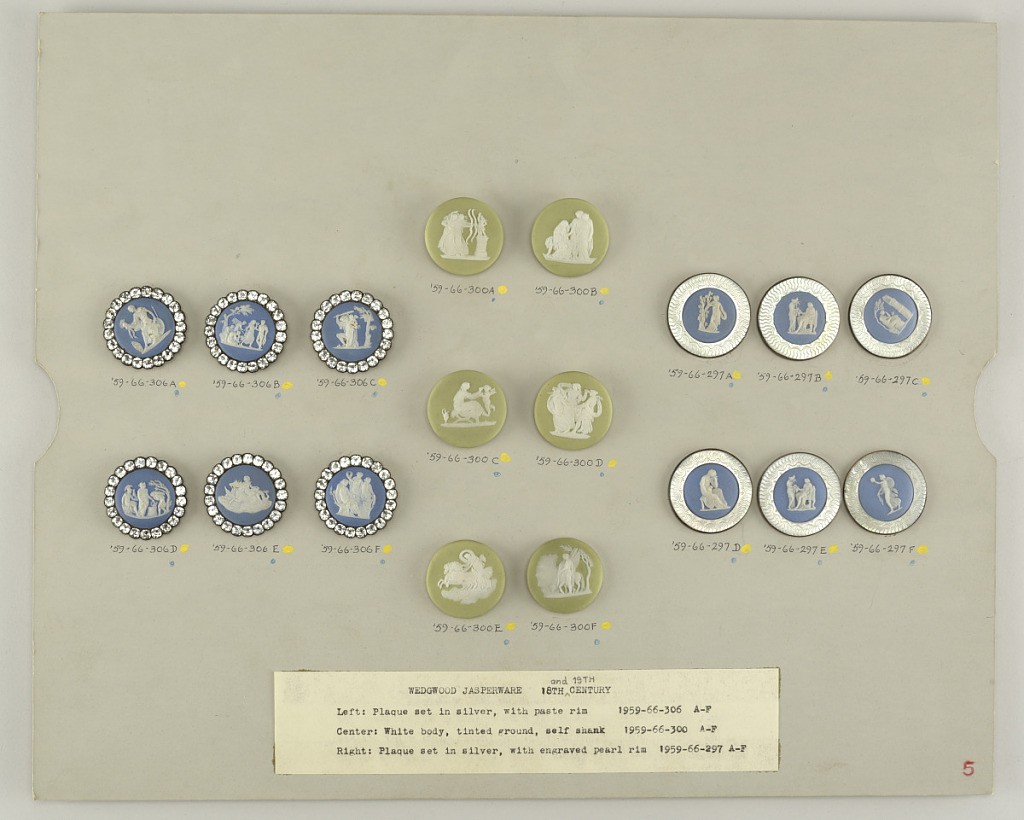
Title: Button
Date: late 19th–early 20th century
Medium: Ceramic, silver, glass
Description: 1959-66-297-b: On card 550;     1959-66-297-c: On card 550;     1959-66-297-d: On card 550;     1959-66-297-e: On card 550;     1959-66-297-f: On card 550;     1959-66-300-b: On card 550;     1959-66-300-c: On card 550;     1959-66-300-d: On card 550;     1959-66-300-e: On card 550;     1959-66-300-f: On card 550;     1959-66-306-b: On card 550;     1959-66-306-c: On card 550;     1959-66-306-d: On card 550;     1959-66-306-e: On card 550;     1959-66-306-f: On card 550